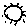
Label: sun